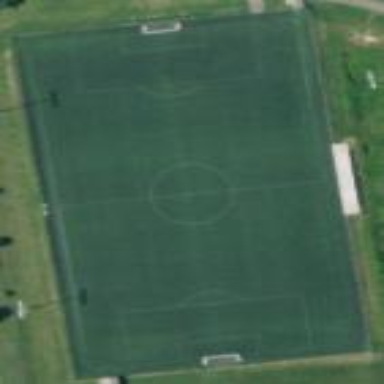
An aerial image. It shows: Soccer pitch with artificial turf surrounded by fence.